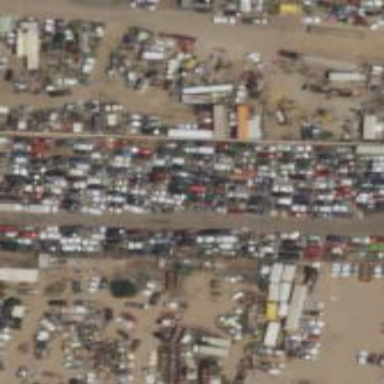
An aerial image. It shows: Scrap yard located in industrial area.